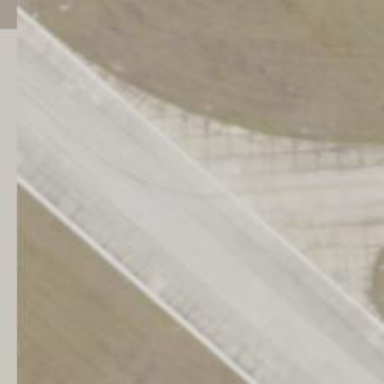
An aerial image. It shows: Image of taxiway at airport.